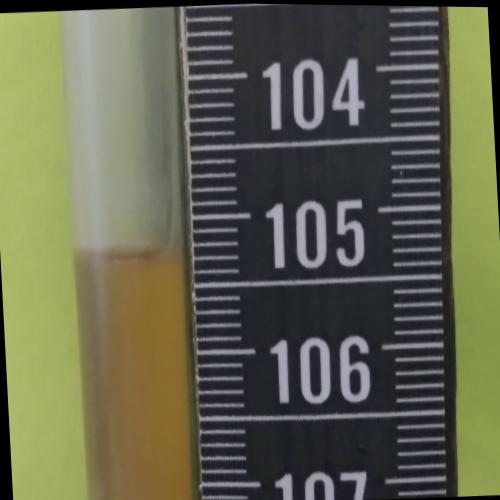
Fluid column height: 105.2 cm